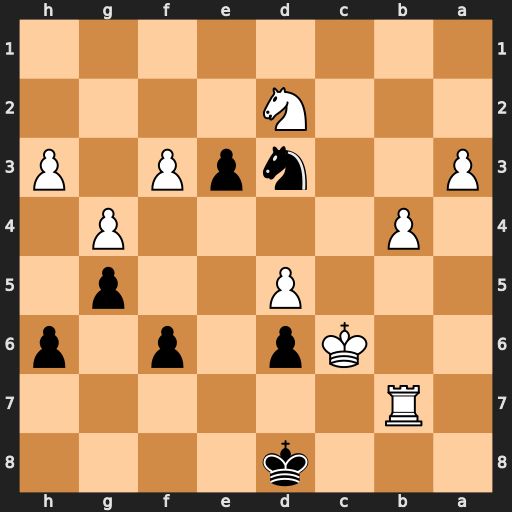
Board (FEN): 3k4/1R6/2Kp1p1p/3P2p1/1P4P1/P2npP1P/3N4/8
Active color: b
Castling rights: -
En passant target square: -
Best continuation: exd2 Kxd6 Kc8